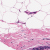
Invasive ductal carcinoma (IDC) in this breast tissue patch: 0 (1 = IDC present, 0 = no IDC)